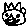
Label: smiley face